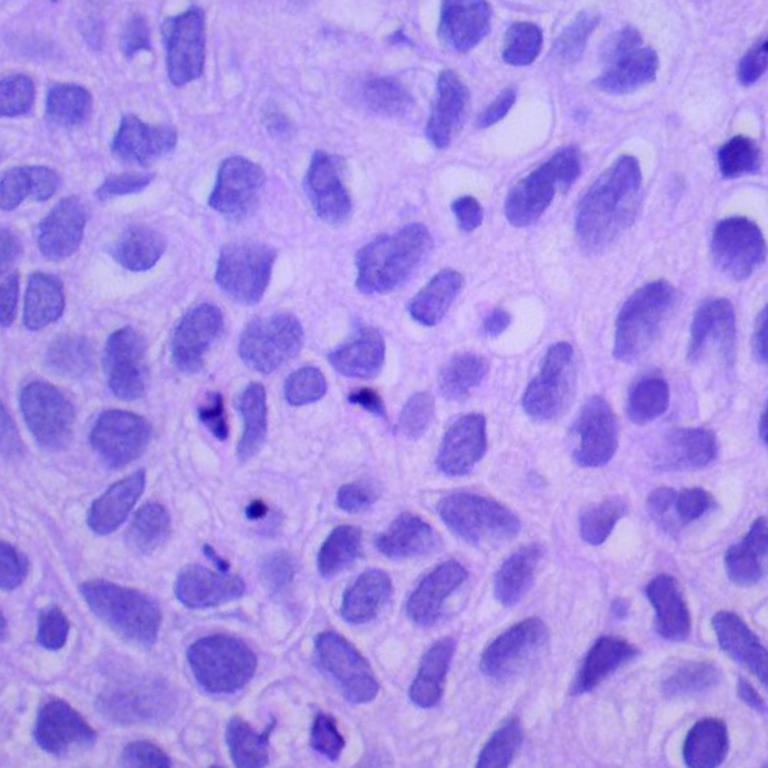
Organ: lung
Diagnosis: squamous carcinomas